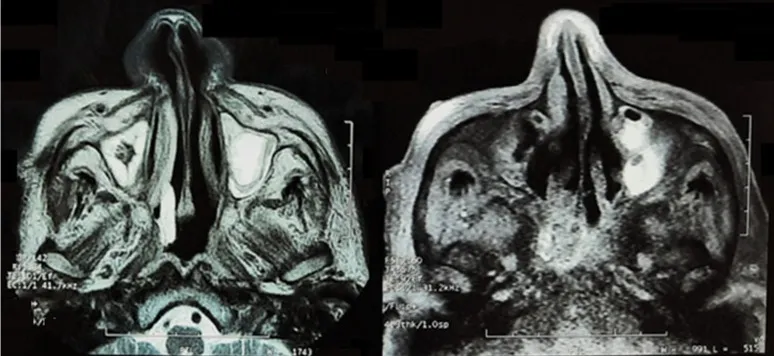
Axial MRI without contrast along the maxillary sinus showing bilateral sinusitis yet more on the left side with hypo intense margins that goes radiologically with fungal infection with heavy metals deposition and hyper intense center that represents bacterial nature.
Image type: radiology (mri)